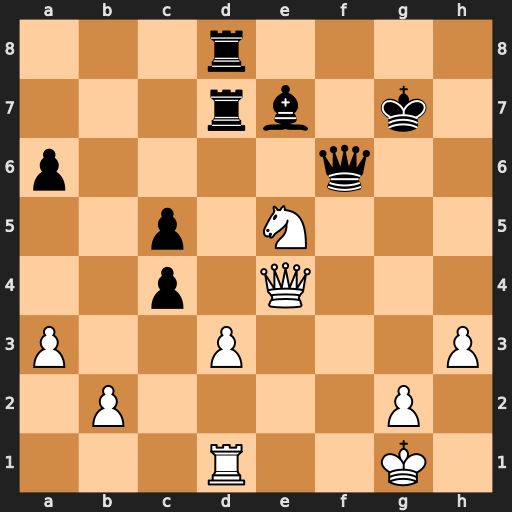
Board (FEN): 3r4/3rb1k1/p4q2/2p1N3/2p1Q3/P2P3P/1P4P1/3R2K1
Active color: w
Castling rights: -
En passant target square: -
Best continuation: Nxd7 Qd4+ Qxd4+ cxd4 Ne5